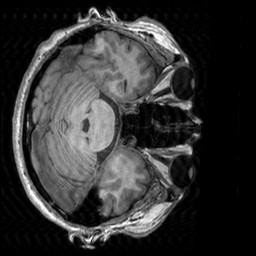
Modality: T1w
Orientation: axial
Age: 38
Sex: male
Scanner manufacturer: siemens
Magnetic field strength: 3 T
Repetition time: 2.3 s
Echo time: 0.00303 s